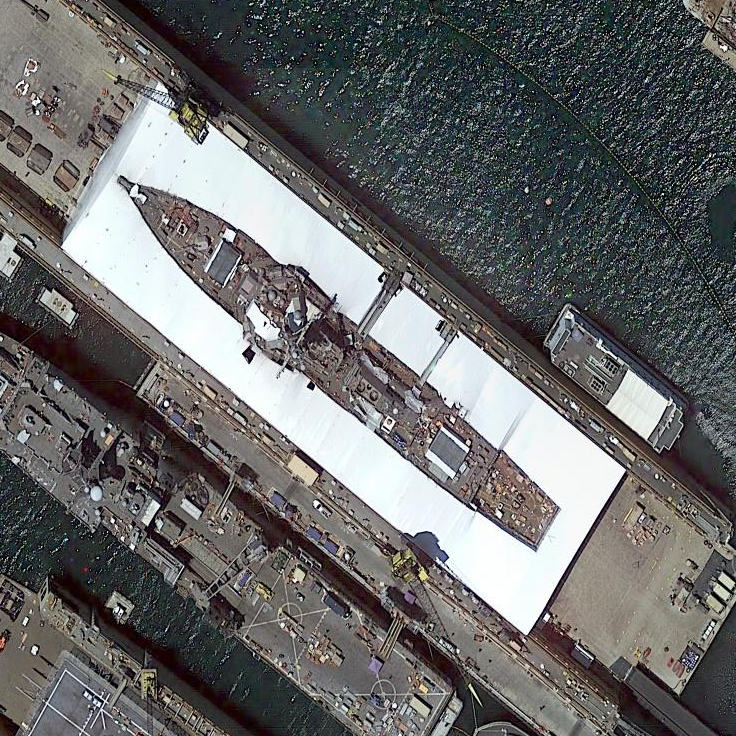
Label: destroyer